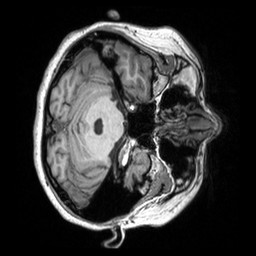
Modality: T1w
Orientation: axial
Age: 22
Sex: female
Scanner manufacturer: siemens
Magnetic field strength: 3 T
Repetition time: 2.53 s
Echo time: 0.00298 s